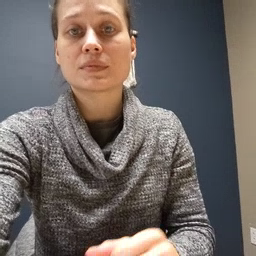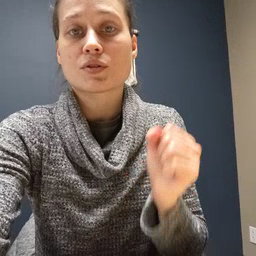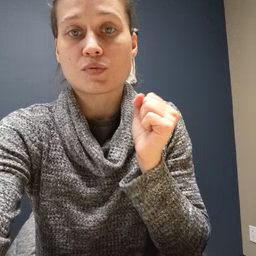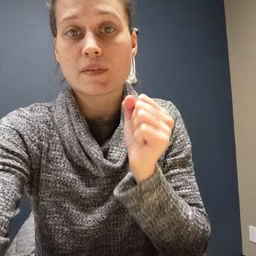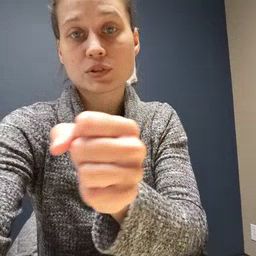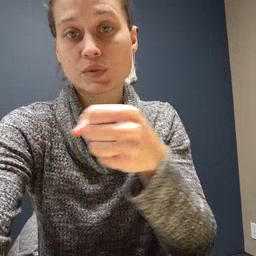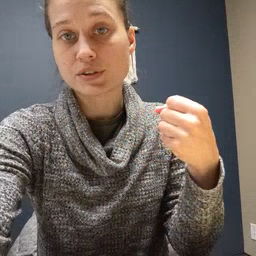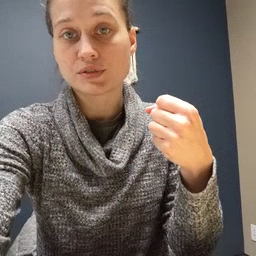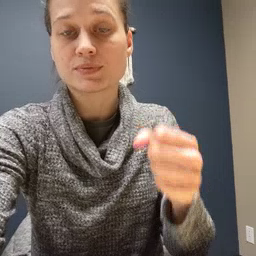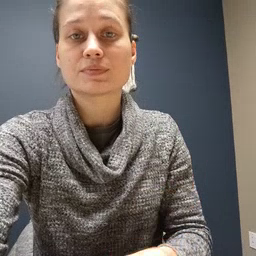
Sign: refrigerator